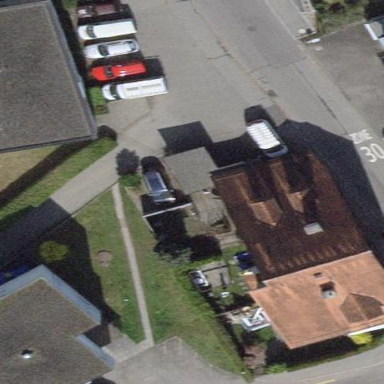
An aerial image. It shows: View of roof of building.